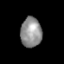
Tissue: lung
Cell type: T cells
Senescence score: 0.2096
Nuclear area (px): 615
Mean DAPI intensity: 144.421